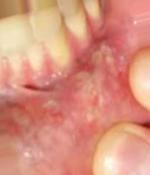
Condition: Mouth Ulcer